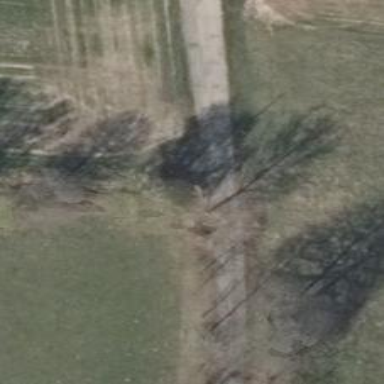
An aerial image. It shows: Driveway with ground surface.